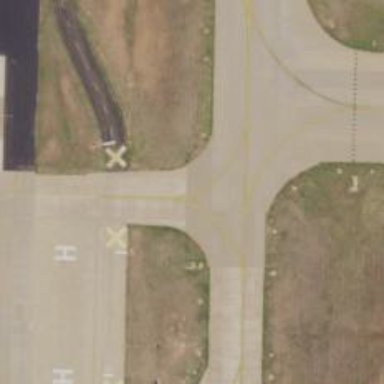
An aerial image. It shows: Image of taxiway at airport.